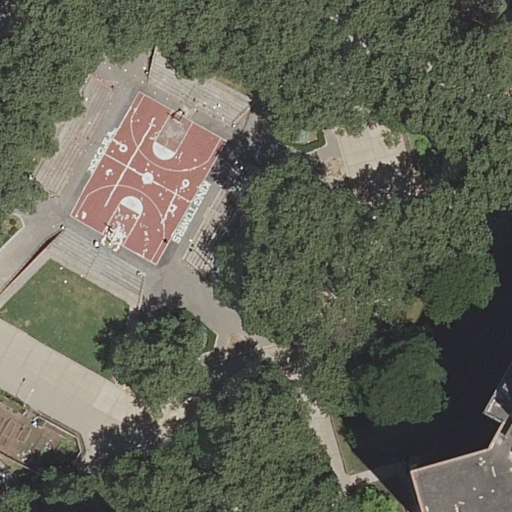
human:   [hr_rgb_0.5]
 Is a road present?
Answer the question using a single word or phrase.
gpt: yes

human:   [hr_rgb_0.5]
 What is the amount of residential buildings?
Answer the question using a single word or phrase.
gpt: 1

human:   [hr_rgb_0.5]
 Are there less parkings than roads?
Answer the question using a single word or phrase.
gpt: yes

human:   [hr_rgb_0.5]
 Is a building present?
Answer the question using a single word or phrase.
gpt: yes

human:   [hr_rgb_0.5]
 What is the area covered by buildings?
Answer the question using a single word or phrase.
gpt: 149m2

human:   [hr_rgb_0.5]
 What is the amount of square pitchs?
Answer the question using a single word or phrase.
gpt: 0

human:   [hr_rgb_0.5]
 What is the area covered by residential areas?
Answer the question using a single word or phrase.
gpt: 5111m2

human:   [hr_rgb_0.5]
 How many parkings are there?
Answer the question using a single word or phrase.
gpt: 1

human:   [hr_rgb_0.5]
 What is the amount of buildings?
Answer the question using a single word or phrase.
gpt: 1

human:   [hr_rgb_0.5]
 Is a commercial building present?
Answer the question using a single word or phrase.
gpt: no

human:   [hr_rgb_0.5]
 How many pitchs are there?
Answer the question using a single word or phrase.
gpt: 1

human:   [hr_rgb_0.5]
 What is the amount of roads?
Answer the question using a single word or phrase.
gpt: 6

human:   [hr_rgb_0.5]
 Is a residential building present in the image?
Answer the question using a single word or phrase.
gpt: yes

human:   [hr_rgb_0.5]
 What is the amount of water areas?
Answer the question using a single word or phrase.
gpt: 0

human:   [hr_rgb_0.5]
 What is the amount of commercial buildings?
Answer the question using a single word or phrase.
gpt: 0

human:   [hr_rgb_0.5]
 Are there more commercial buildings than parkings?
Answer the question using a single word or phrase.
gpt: no

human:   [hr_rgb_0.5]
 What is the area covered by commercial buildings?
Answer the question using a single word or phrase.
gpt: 0m2

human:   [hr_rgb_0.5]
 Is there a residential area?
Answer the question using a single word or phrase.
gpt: yes

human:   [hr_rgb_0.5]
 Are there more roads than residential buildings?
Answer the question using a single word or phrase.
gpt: yes

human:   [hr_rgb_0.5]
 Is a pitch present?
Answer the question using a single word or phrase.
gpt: yes

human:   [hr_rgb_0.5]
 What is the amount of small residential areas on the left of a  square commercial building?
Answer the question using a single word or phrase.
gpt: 0

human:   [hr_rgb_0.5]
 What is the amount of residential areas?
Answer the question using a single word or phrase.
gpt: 1

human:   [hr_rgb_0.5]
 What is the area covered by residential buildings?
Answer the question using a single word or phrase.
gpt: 149m2

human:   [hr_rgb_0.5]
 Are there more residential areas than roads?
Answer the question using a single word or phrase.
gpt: no

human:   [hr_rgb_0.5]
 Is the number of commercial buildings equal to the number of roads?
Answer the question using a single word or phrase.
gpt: no

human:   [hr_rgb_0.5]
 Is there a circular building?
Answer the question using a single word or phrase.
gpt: no

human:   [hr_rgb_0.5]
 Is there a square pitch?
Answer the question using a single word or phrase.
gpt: no

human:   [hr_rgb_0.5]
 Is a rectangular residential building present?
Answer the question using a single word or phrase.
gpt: yes

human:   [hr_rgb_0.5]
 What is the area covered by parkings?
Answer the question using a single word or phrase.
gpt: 1485m2

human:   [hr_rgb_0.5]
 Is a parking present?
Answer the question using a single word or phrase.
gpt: yes

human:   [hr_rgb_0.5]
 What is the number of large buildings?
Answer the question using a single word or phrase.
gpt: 0

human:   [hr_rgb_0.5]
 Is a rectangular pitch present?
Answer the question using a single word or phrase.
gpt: yes

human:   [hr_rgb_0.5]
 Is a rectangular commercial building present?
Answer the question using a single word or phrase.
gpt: no

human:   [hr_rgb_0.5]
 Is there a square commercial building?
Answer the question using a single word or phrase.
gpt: no

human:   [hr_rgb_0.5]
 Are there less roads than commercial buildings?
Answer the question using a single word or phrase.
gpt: no

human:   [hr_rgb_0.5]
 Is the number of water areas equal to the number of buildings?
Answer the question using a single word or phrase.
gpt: no

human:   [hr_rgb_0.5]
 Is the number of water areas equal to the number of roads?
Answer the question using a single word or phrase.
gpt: no

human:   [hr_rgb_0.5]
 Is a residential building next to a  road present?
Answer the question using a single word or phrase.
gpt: yes

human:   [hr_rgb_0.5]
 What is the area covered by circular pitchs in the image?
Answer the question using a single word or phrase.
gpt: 0m2

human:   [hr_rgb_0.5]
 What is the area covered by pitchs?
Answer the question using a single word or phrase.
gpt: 574m2

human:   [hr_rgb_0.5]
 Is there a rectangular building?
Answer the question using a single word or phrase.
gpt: yes

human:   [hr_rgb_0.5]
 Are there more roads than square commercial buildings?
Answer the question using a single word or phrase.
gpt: yes

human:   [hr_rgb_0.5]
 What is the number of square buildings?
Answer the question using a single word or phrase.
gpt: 0

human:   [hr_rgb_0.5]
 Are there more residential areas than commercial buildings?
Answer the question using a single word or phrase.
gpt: yes

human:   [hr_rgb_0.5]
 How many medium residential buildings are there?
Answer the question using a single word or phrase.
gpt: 1

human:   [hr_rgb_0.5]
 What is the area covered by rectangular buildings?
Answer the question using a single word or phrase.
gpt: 149m2

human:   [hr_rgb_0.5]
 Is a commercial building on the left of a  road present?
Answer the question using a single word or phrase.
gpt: no

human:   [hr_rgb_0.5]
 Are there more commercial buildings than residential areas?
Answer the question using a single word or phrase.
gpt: no

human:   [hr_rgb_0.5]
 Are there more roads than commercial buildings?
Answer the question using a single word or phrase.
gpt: yes

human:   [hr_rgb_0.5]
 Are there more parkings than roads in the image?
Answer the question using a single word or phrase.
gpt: no

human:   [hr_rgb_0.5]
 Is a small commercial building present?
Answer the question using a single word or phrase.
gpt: no

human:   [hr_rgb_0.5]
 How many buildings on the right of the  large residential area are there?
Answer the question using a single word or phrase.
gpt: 0

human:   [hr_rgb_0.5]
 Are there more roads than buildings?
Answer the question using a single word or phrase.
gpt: yes

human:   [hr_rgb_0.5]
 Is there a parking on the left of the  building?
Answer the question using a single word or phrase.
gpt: yes

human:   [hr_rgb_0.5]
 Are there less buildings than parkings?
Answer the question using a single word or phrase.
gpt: no

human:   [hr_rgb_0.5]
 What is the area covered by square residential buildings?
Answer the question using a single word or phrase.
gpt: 0m2

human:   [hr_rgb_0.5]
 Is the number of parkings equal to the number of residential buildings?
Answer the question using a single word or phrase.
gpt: yes

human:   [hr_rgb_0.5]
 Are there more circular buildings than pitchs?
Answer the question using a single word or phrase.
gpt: no

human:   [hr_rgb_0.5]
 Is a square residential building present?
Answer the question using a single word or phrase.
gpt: no

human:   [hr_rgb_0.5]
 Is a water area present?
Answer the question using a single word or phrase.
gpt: no

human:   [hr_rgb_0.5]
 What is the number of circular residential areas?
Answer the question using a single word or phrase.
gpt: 0

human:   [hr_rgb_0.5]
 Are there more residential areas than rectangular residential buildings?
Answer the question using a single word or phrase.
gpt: no

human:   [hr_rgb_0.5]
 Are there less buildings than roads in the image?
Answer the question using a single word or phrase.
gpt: yes

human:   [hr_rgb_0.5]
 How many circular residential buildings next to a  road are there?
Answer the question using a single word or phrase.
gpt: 0